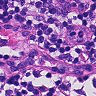
Metastatic tissue present: no